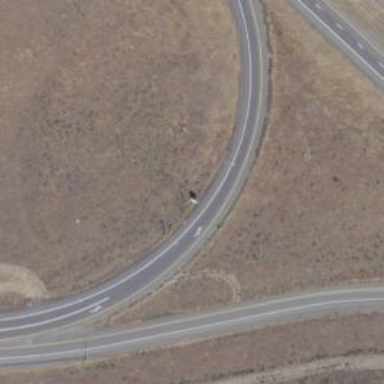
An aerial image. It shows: Trunk link highway.